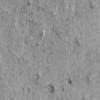
Label: not_dusty